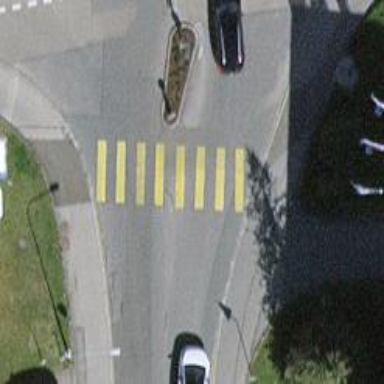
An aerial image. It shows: Marked crossing with pedestrian island.